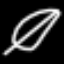
Label: leaf